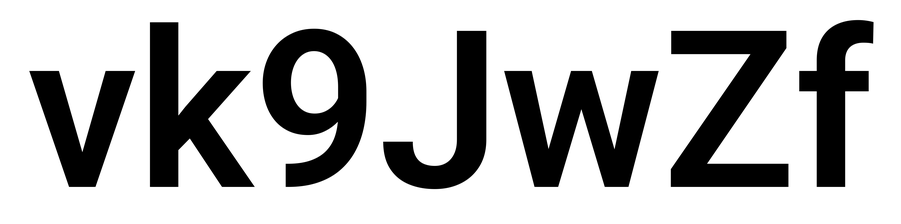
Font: Roboto_SemiBold